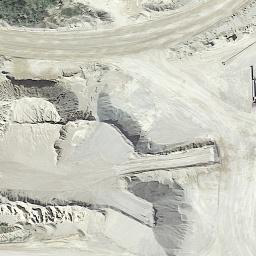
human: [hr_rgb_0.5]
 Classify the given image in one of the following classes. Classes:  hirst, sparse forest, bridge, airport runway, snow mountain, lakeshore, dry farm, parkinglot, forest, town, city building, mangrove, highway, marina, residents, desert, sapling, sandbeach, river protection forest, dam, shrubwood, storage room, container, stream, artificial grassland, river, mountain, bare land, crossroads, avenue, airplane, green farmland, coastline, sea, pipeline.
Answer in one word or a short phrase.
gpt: bare land